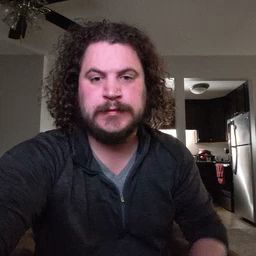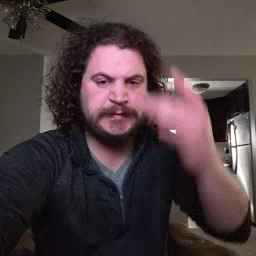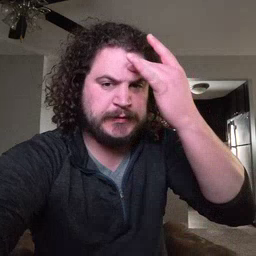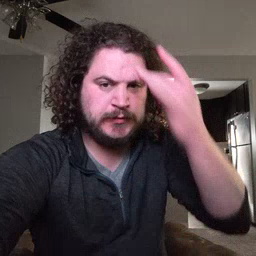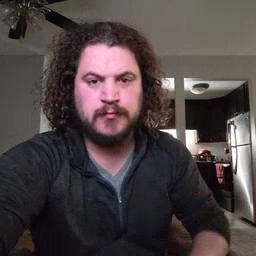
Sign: sick